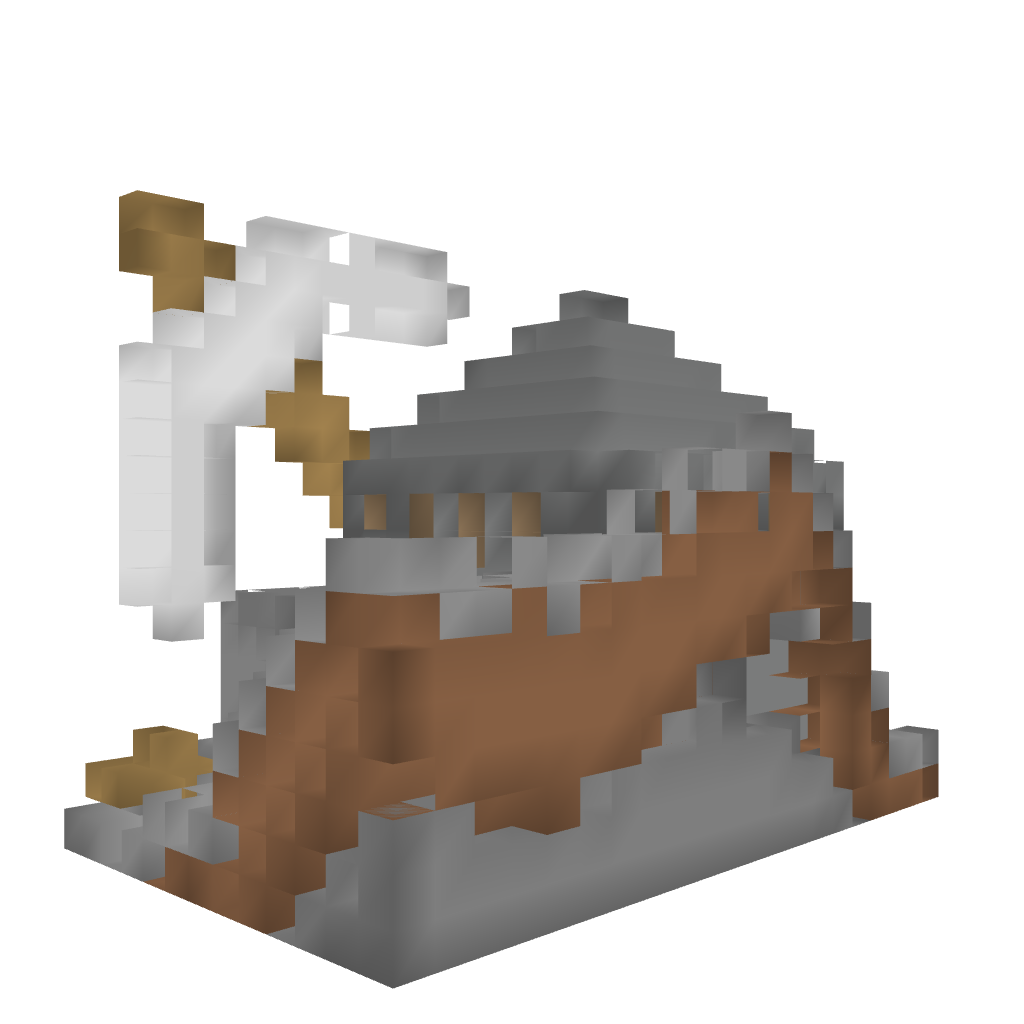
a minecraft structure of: admin shoppe